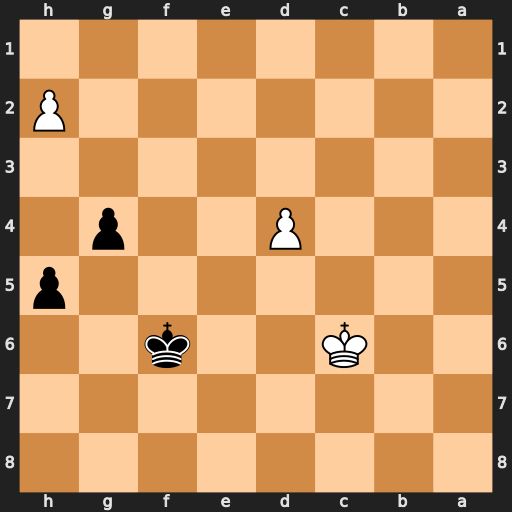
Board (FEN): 8/8/2K2k2/7p/3P2p1/8/7P/8
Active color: b
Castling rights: -
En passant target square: -
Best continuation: h4 d5 g3